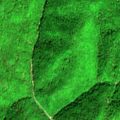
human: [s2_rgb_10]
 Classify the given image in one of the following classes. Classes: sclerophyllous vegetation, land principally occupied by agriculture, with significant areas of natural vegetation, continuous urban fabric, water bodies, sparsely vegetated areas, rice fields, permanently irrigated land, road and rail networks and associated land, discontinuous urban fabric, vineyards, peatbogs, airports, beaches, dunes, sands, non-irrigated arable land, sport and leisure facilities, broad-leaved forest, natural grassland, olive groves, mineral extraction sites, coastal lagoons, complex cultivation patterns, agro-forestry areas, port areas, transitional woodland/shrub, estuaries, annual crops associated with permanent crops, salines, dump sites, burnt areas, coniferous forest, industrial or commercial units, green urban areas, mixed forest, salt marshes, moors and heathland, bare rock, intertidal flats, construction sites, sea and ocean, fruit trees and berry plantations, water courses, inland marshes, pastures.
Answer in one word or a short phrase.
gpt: broad-leaved forest